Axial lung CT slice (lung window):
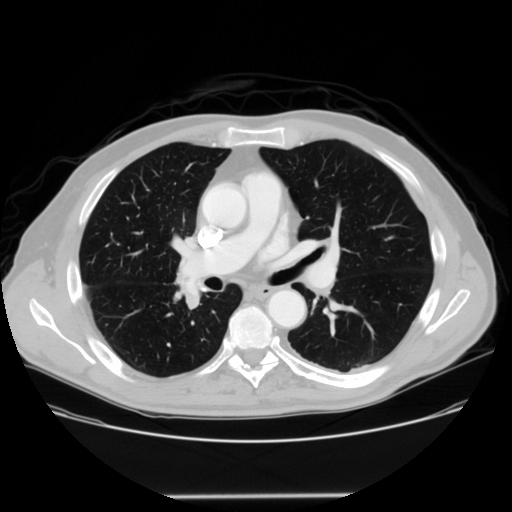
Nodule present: no